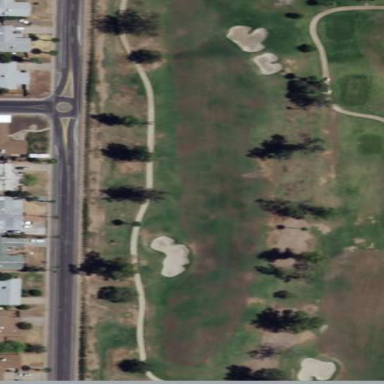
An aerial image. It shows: Scenic golf fairway.